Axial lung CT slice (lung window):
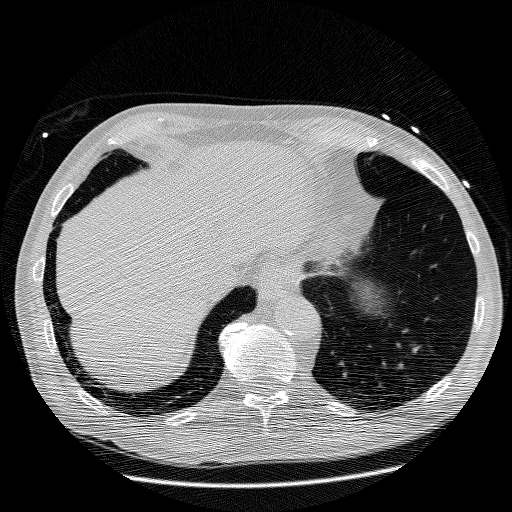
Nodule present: no